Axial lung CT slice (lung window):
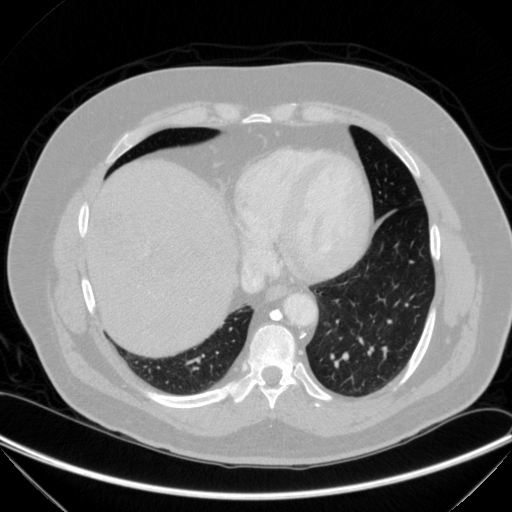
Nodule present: no